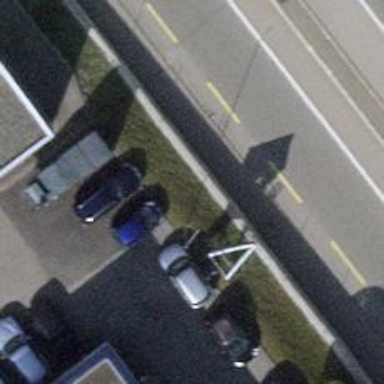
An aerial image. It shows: Flagpole structure.